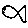
Label: fish